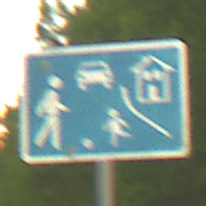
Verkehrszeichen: BeginnVerkehrsberuhigterBereich
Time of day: SunriseSunset
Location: Outdoor (RoadRail)
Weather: Clear
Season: NotSpecified
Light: Natural